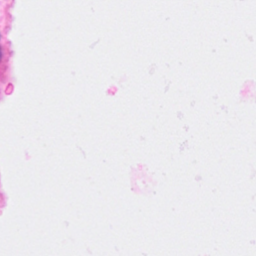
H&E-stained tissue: Breast